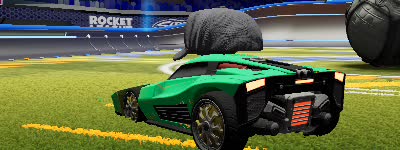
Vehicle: breakout